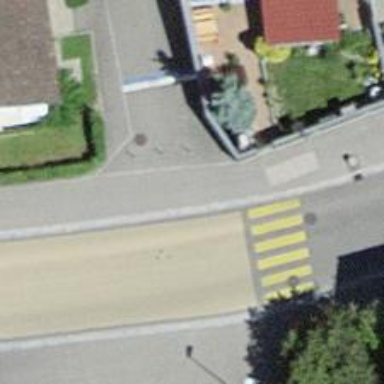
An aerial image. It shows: Bollard barrier.